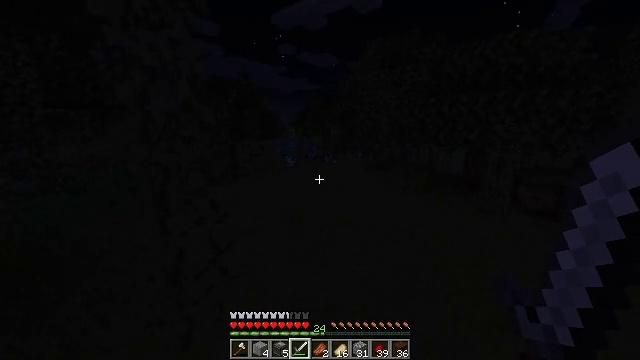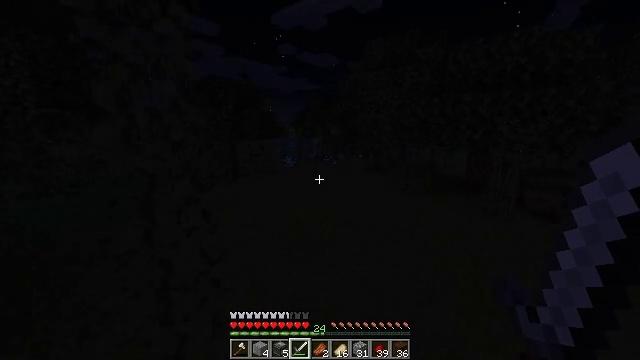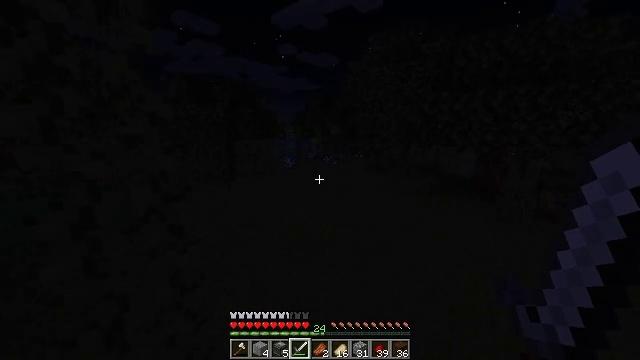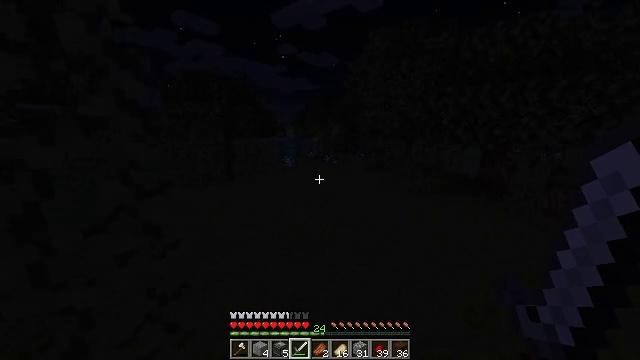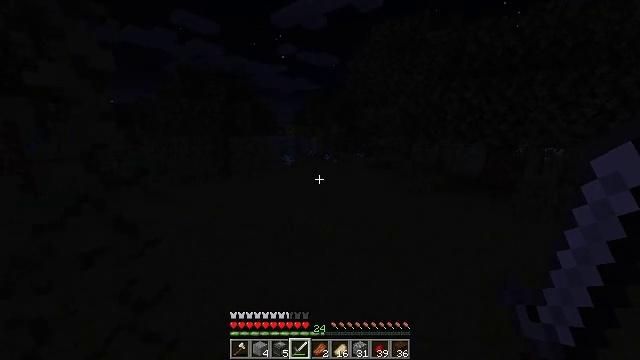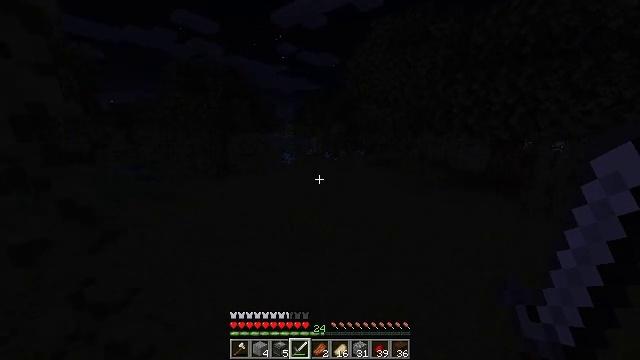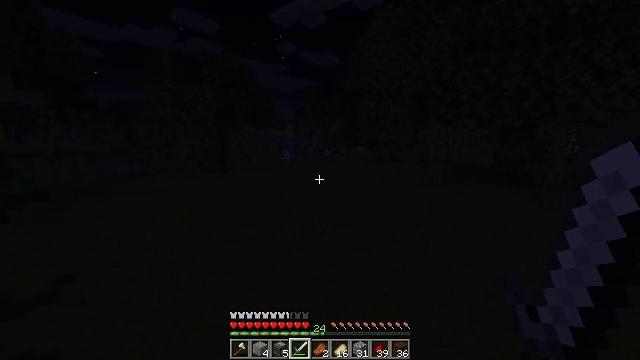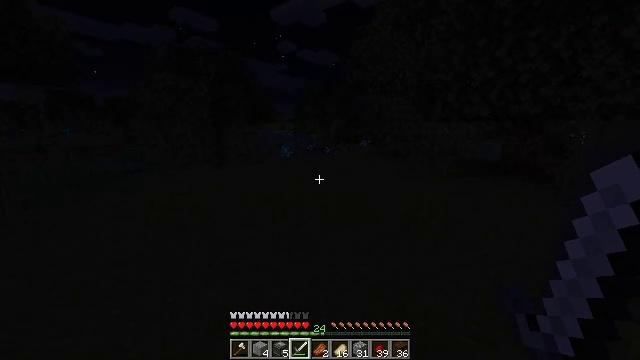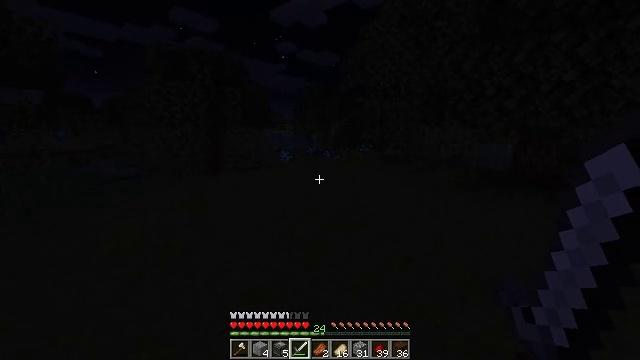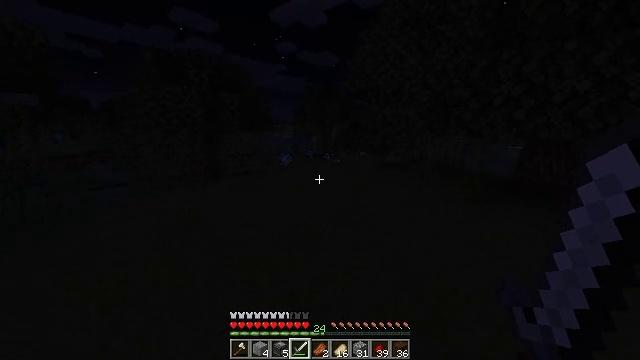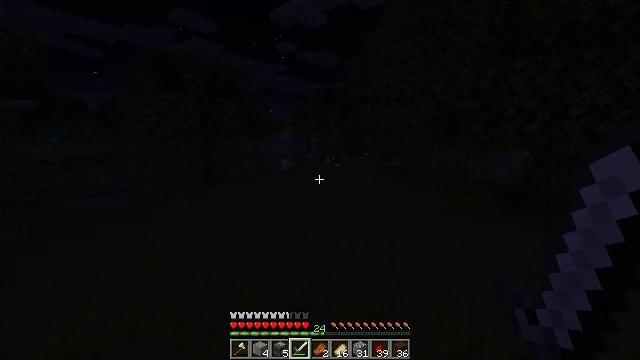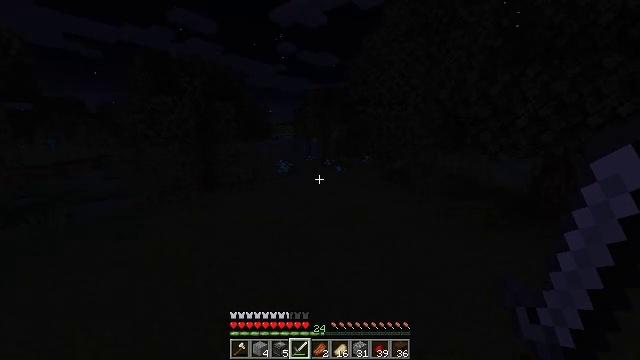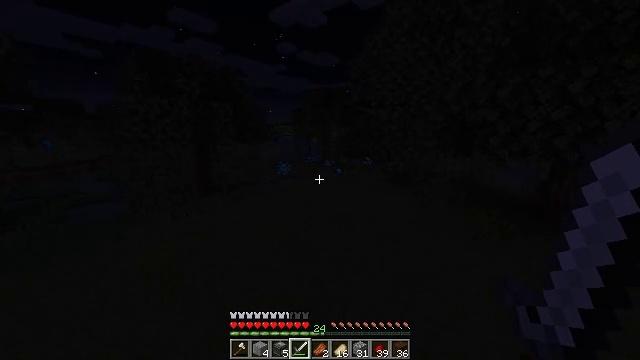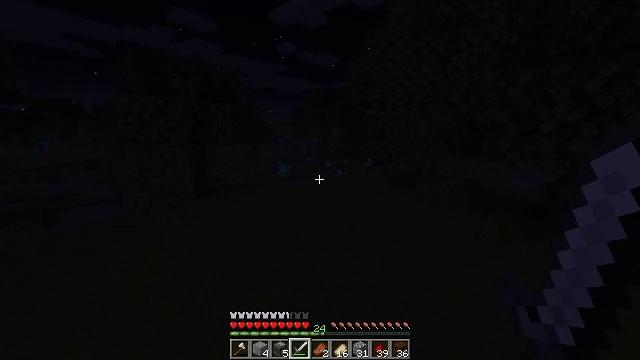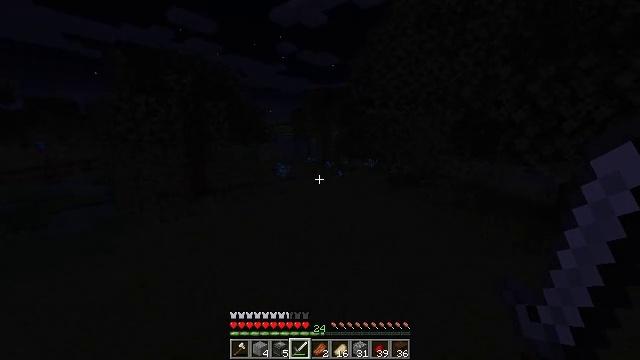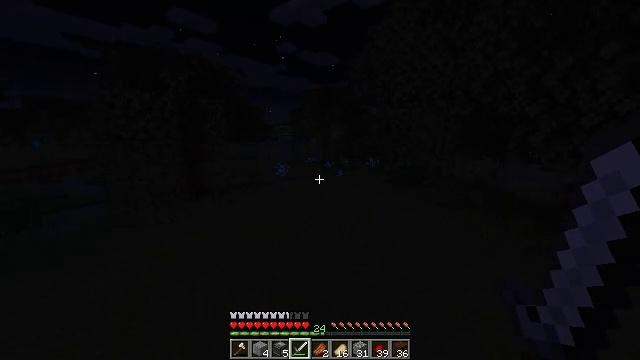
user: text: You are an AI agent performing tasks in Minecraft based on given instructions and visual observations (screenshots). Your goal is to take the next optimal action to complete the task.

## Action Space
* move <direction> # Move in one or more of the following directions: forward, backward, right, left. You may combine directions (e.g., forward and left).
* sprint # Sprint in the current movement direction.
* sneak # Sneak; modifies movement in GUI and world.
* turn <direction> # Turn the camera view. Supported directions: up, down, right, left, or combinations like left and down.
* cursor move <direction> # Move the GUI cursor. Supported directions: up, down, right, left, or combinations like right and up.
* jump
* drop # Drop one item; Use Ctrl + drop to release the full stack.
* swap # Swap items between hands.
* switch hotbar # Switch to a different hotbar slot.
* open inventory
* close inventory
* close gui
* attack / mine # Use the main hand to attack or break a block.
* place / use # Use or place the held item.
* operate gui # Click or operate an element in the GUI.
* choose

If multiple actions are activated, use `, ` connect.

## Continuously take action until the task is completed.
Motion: motion action
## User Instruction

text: Kill enemies.
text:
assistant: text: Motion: move forward, jump
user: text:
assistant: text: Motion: move forward, jump
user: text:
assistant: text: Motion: move forward, jump
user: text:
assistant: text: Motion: move forward, jump
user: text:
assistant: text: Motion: move forward, jump
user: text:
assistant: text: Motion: move forward, jump
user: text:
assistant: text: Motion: move forward, sprint, jump
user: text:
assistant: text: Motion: move forward, sprint, jump
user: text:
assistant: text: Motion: move forward, sprint, jump
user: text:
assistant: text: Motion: move forward, sprint, jump
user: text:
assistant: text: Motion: move forward, jump
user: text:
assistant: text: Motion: move forward, jump
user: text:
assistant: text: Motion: move forward, jump
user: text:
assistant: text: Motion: move forward, jump
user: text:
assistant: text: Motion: move forward, jump
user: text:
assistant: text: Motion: move forward, jump
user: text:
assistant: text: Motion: move forward, jump
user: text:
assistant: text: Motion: move forward, jump
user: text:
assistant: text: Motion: move forward, jump
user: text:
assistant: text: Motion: move forward, sprint, jump
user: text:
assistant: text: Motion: move forward, sprint, jump
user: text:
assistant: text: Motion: move forward, sprint, turn right, jump
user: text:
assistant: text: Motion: move forward, sprint, turn right, jump
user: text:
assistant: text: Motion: move forward, sprint, jump
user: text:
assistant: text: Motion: move forward, sprint, turn right, jump
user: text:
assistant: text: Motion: move forward, turn right, jump
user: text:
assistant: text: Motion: move forward, turn right, jump
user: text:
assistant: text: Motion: move forward, turn right, jump
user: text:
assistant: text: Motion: move forward, turn right, jump
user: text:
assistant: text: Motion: move forward, jump